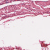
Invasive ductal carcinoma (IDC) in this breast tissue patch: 0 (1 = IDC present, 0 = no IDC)